Question: I have installed the 'EPiServer.LiveMonitor' NuGet package, and set up the live monitor functionality.
However, when I click on the live monitor tab, I can only see the root node:

Does anyone know why I can't see my whole page structure?
I can neither see myself visiting the page in another tab, if that is useful information.
This is the root of the monitoring: '<monitoringTarget contentId="1" />'.
Content id '1' is the root node of my page.
EDIT: I found out that it works on our test server, but not in my local dev environment. I'm not sure why, maybe it is the IIS version.
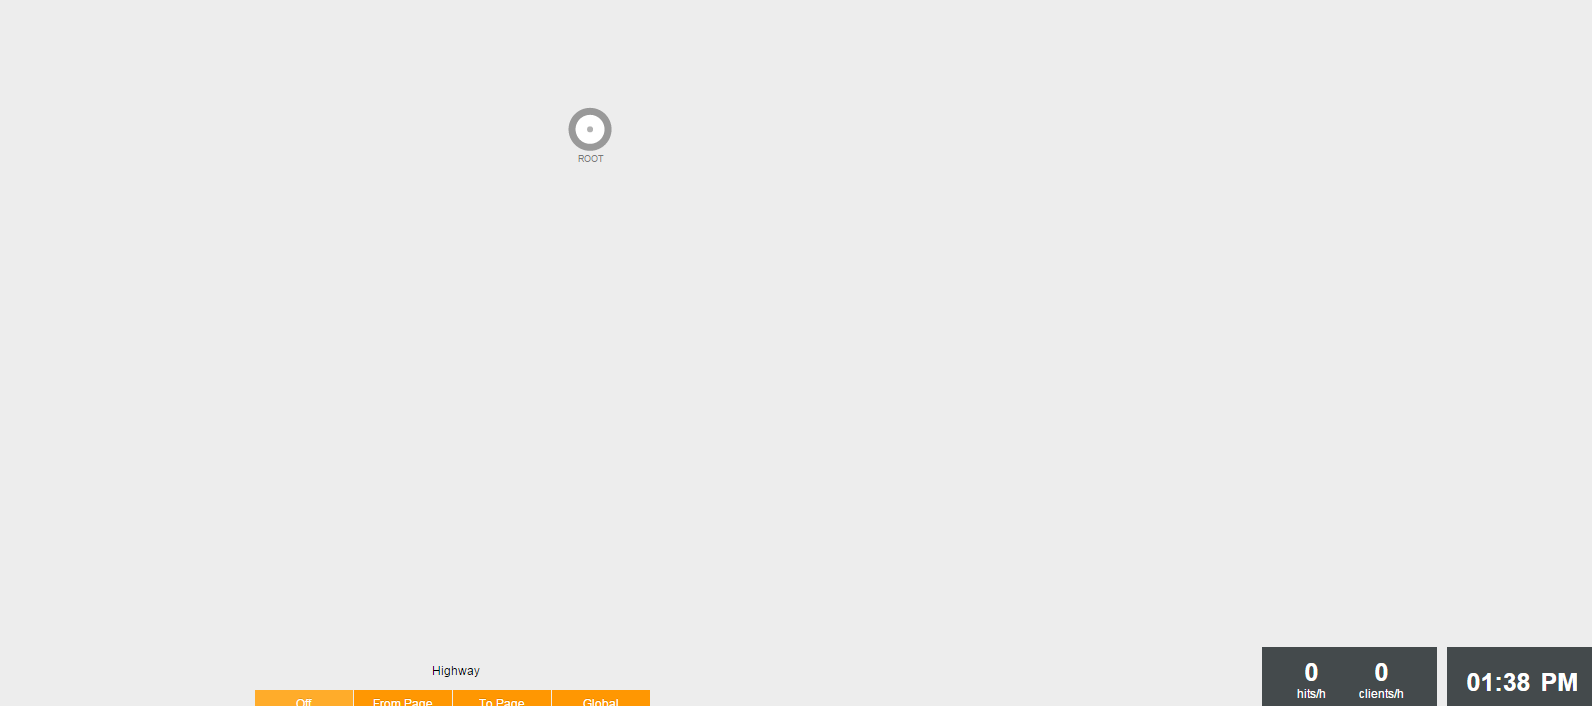
Answer: This isn't much of an answer, but I found out that it works on our test server, but not in my local dev environment. I'm not sure why, maybe it is the IIS version.